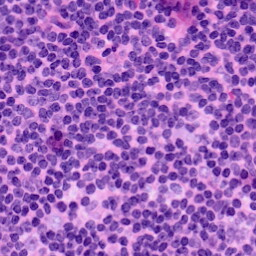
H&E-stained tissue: LymphNode